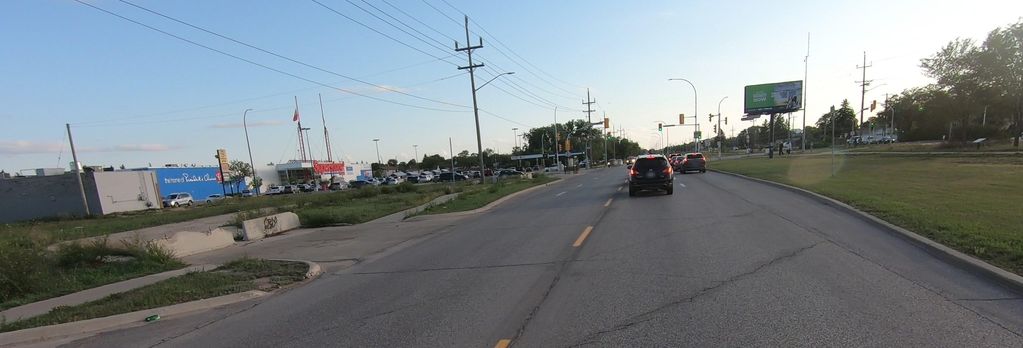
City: winnipeg